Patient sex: F
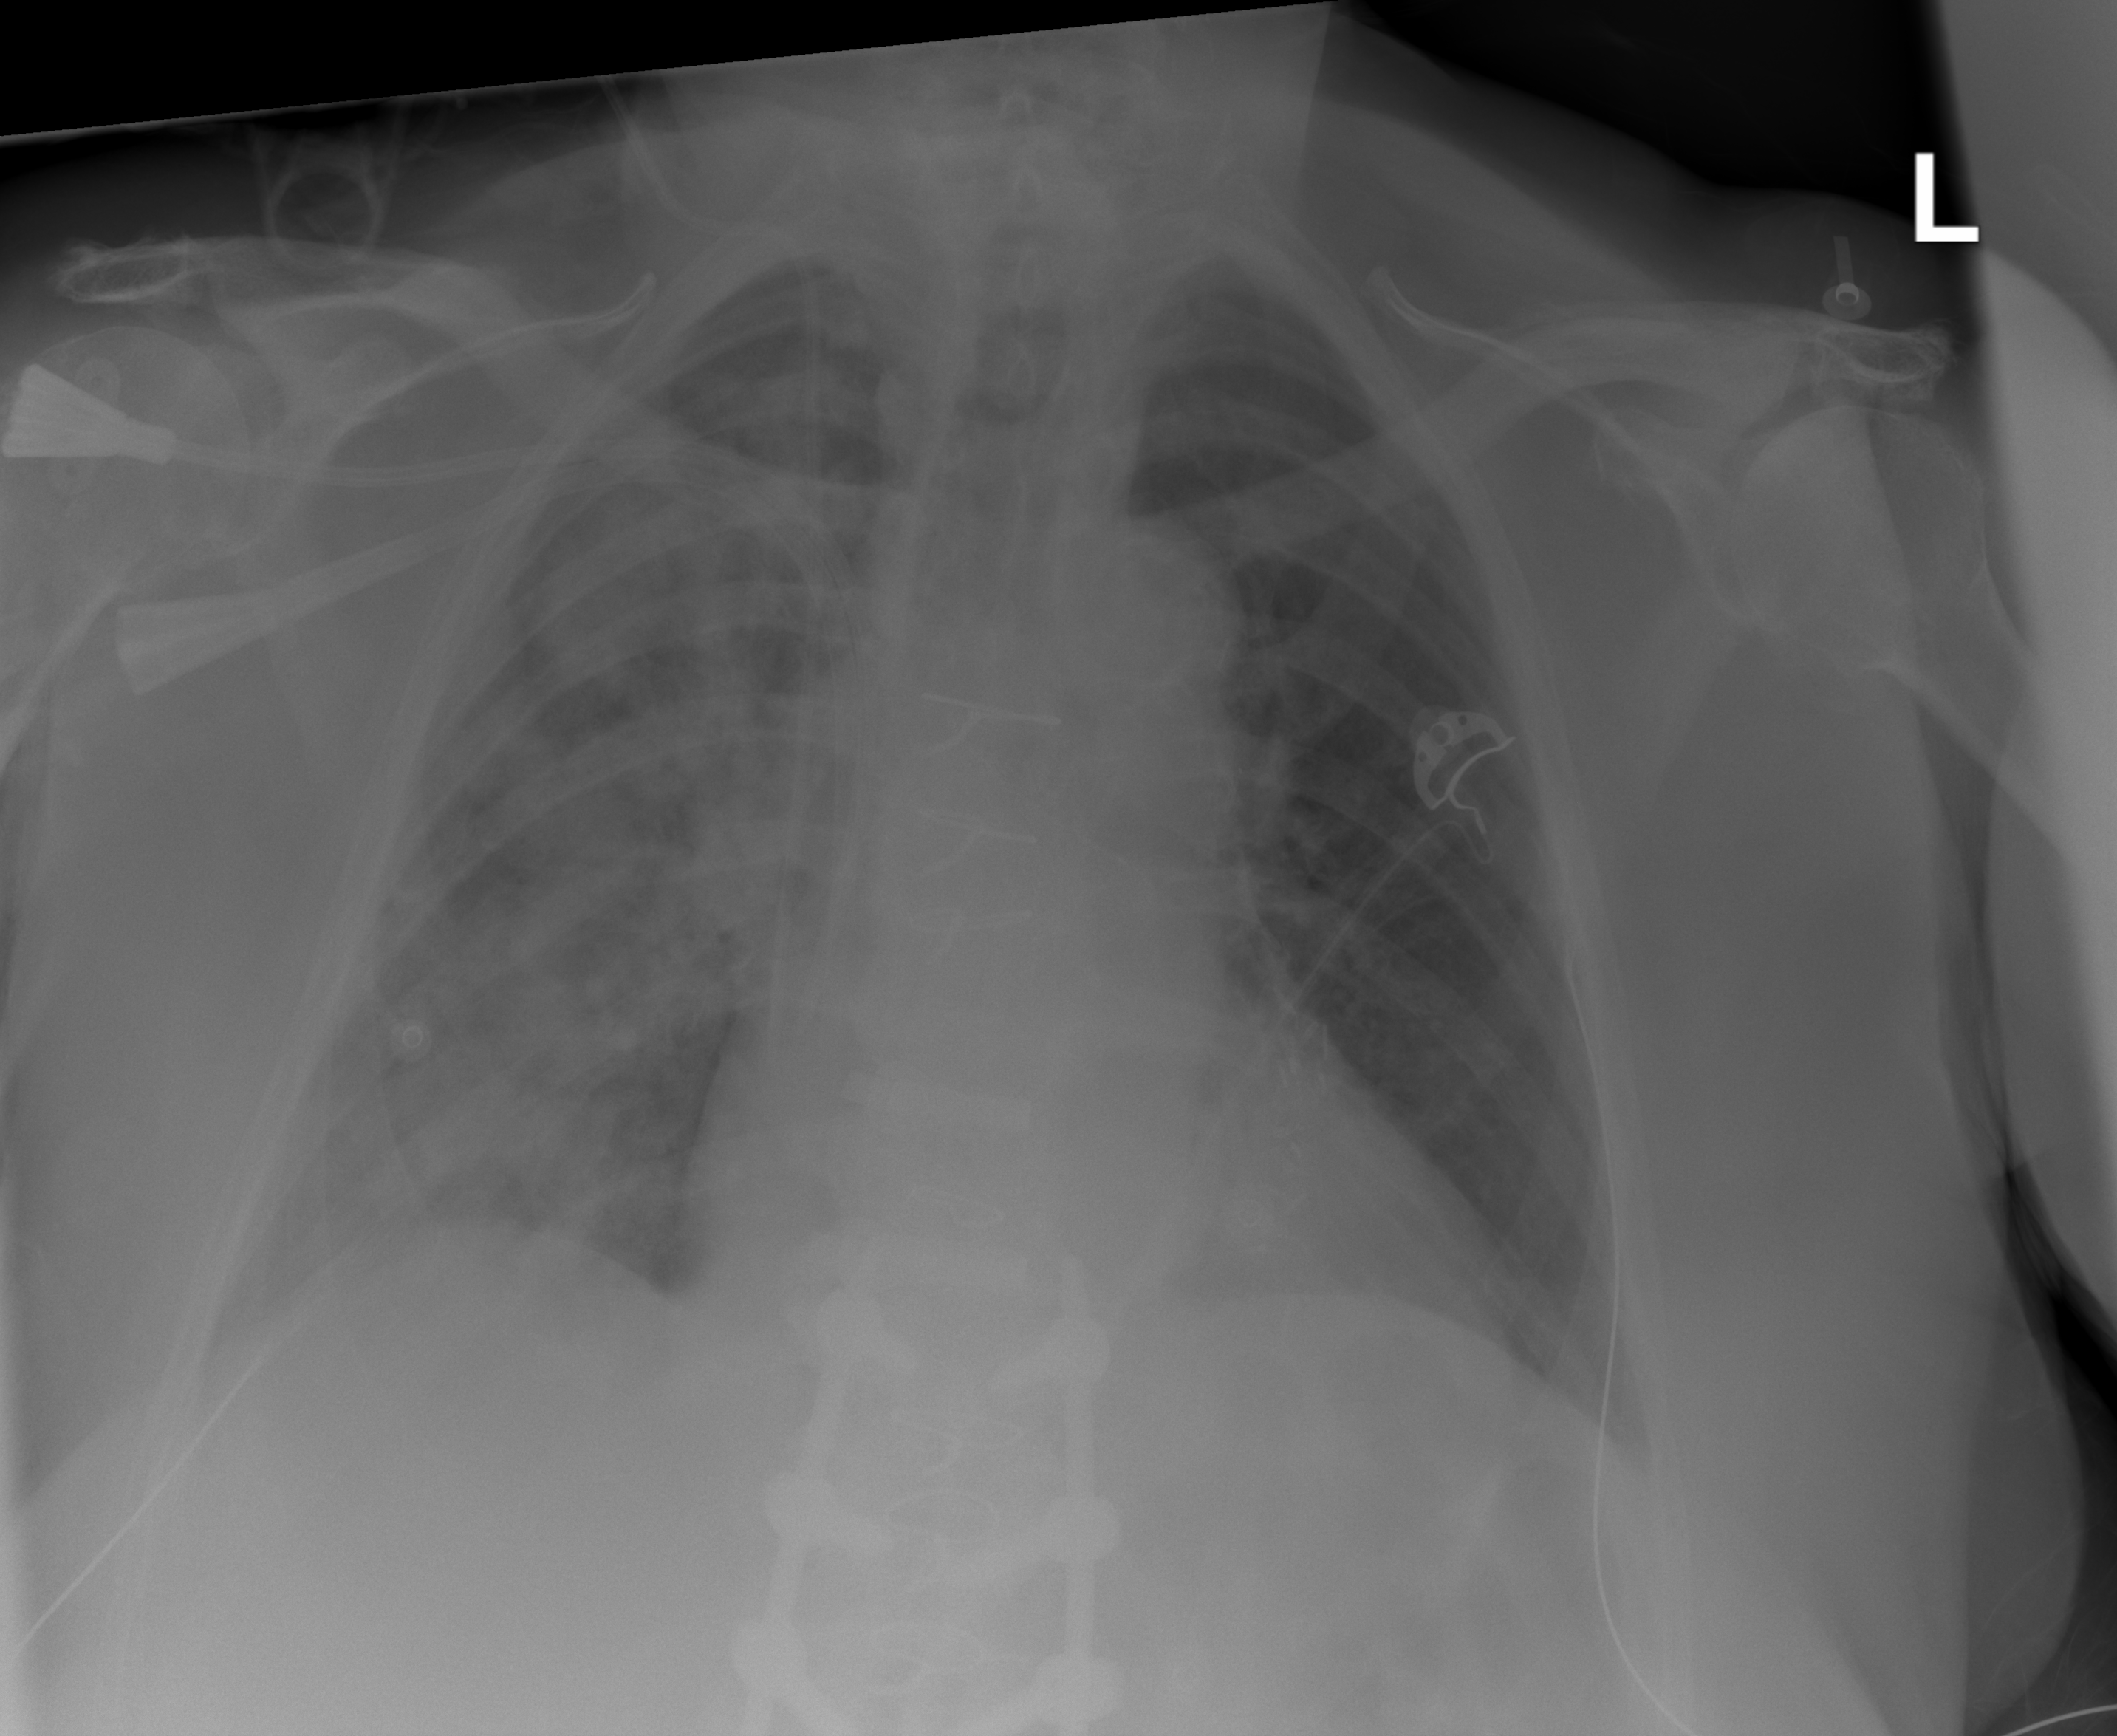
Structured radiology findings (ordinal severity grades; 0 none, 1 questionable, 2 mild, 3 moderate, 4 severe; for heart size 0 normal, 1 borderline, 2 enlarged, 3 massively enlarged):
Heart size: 1
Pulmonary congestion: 0
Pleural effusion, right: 0
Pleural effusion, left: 0
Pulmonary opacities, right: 4
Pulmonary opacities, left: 0
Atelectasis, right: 3
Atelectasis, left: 0